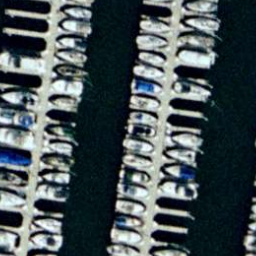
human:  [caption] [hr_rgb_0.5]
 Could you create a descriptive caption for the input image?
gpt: Many boats docked in lines at the harbor and the water is black .

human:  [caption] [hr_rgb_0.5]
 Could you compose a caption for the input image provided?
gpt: Many boats docked in lines at the harbor and just a few positions are free .

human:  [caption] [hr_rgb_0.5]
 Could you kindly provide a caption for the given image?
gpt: Lots of boats docked in lines at the harbor .

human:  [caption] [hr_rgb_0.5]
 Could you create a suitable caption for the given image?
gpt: Lots of boats docked at the harbor and the water is black .

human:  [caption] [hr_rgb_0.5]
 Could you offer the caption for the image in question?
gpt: Lots of boats docked in lines at the harbor and just a few positions are free .